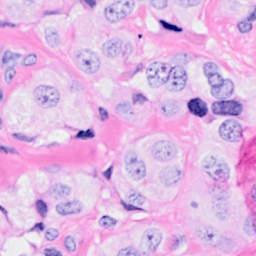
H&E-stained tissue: Breast